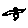
Label: bird